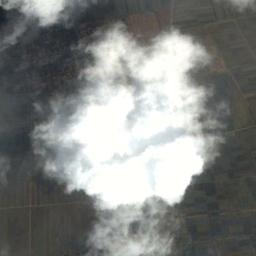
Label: cloud